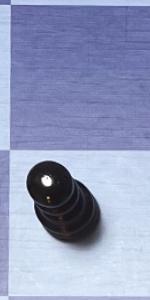
Label: Pawn_Black